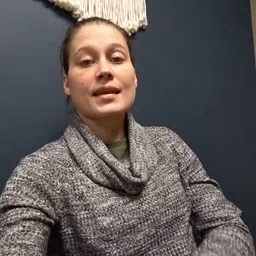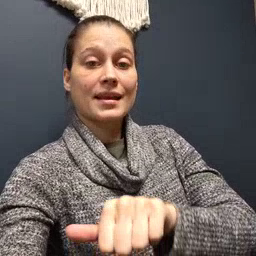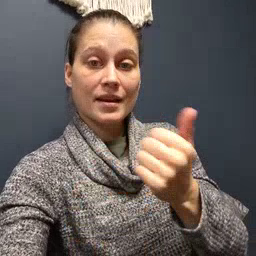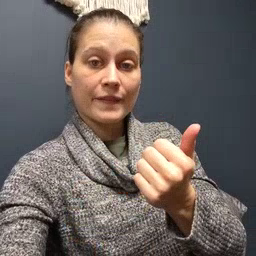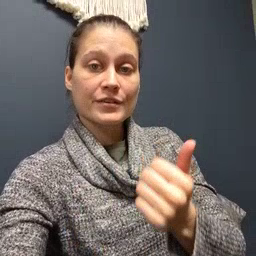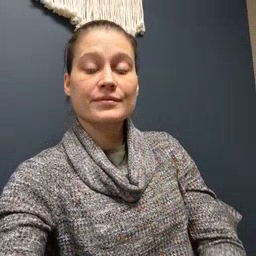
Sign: another